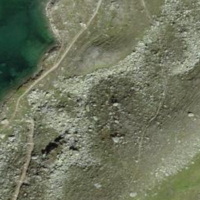
EUNIS habitat code: 26
Species observed at this site:
Anthus spinoletta